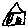
Label: house